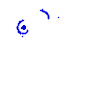
Particle: electron